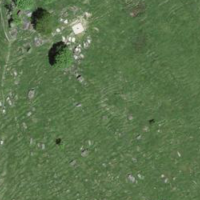
EUNIS habitat code: 24
Species observed at this site:
Larinus turbinatus